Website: macys
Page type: account-selection
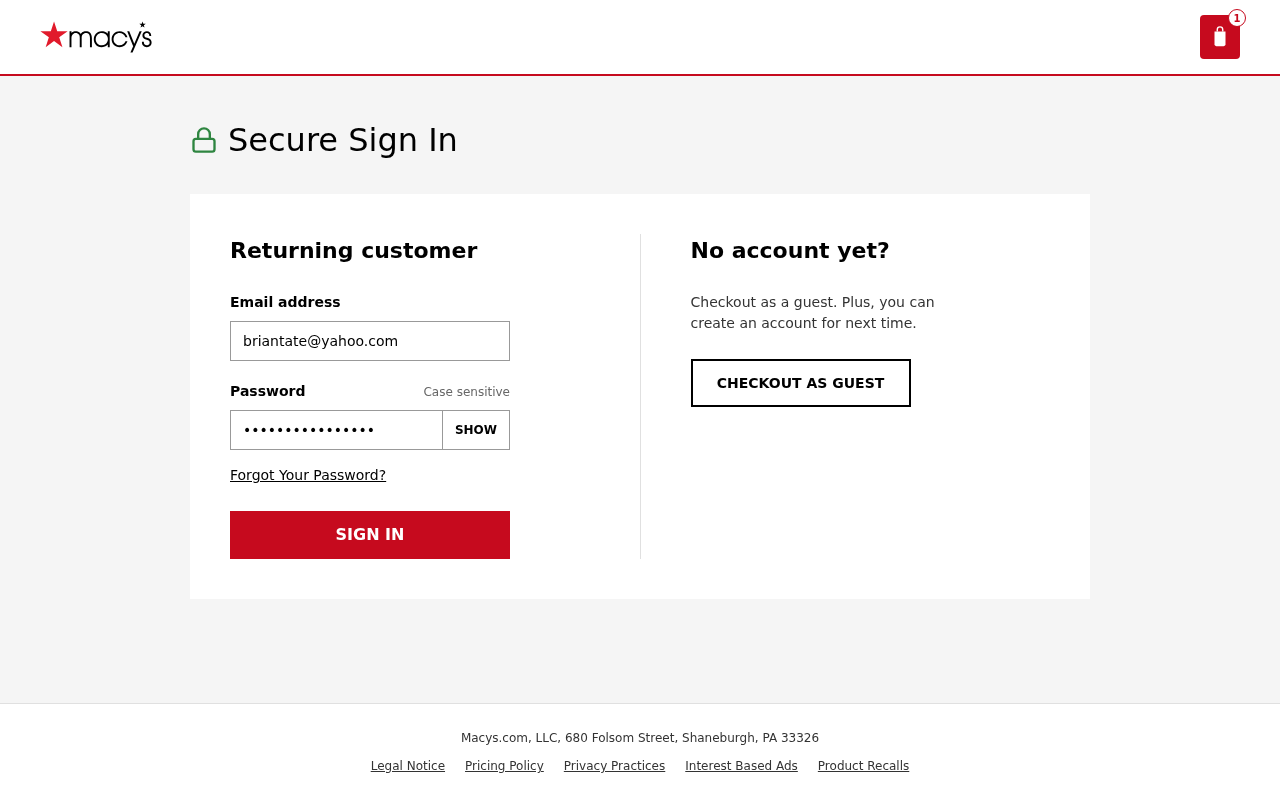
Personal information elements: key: PII_EMAIL
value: briantate@yahoo.com
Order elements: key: ORDER_NUM_ITEMS
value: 1